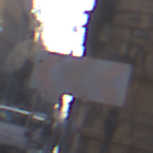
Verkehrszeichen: RichtungstafelnInKurvenGrossRechts
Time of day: SunriseSunset
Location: Outdoor (Urban)
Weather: PartlyCloudy
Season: NotSpecified
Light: Natural